Question: I have a martrix A representing a 640x480 image and another matrix index_matrix which contains some indices as shown:
'''
[1 639;
212 210;
213 208;
214 209;
215 211;
216 210;
217 211];
'''
The first col is corresponds to the row index in martix A and the second col corresponds to the col index in matrix A, so each row in the index_matrix represents a the index of a pixel in martix A, e.g the first row in the above example of index_matrix represents the index of the pixel located in row_1 col_639. So I want to connect only the points of martix A found in the index_matrix, where each point of those points will be connected to the nearest two other points in the index_matrix. This is like building a tree or a graph between these points. Such that the edges of this graph connecting two points should be drawn on pixels having values greater than zero, so if a pixel of value equal to zero was in the edge path, this edge connecting the two points will not be constructed and the two points will not be connected.
So as shown in this  if pixels A, B and C's indices where in the index_matrix and A and B will be connected, B and C will be connected, while A and C will not be connected because when constructing the path of the edge will path through a zero valued pixel "circled". So I'm asking if anyone could please advise how can I do this?
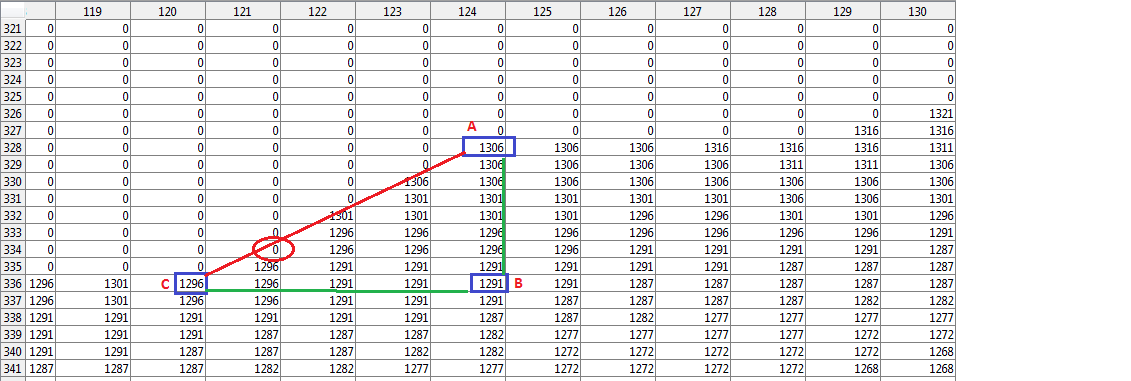
Answer: Use the <URL>.
Suppose we start at the second point '(212,210)'. Then we need two lines, '(212,210) - (1,639)' and '(212,210) - (213,208)'. Let's look at the first line.
You can either compute the discrete points on the line segment between the two points or use the 'plot' function to draw it on a blank image say 'M = zeros(size(I));'. Now, 'M' (for mask) will only have white pixels where the line would be drawn.
You can then make it a logical mask ('M == 255') and check if there are any zeros in the original image 'I' which correspond to 'true' pixels in 'M'.
Since the method of using a mask every time is a bit lame, and using the equation of a line and discretizing is not the best way to draw a line, I would recommend using the <URL> function to obtain a list of points on the line segment. You can easily check the values and decide to keep the line or not without messing with masks.